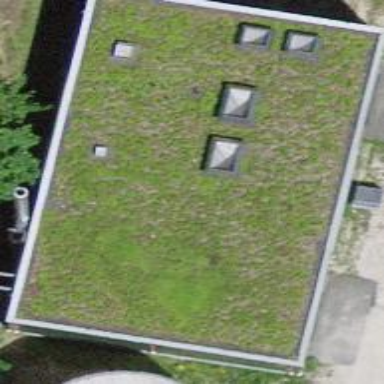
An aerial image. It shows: Building with flat grass-covered roof.